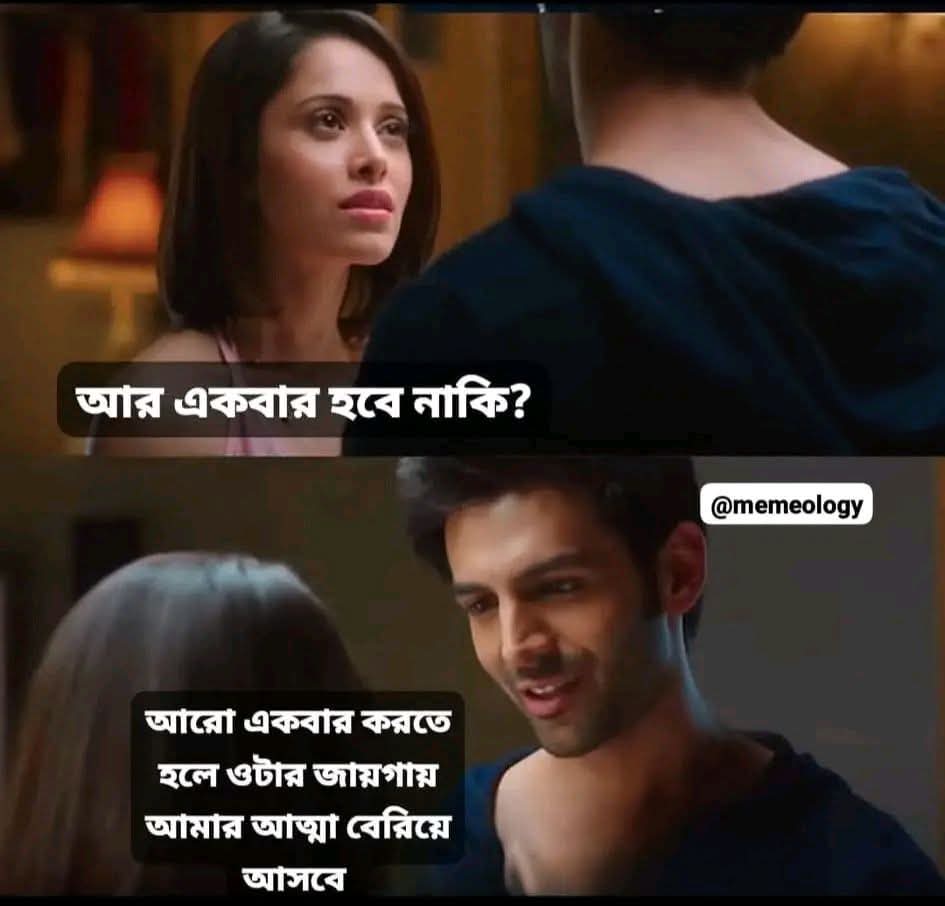
Text: আর একবার হবে নাকি?
আরো একবার করতে
হলে ওটার জায়গায় আমার আত্মা বেরিয়ে আসবে
Label: Non Hate